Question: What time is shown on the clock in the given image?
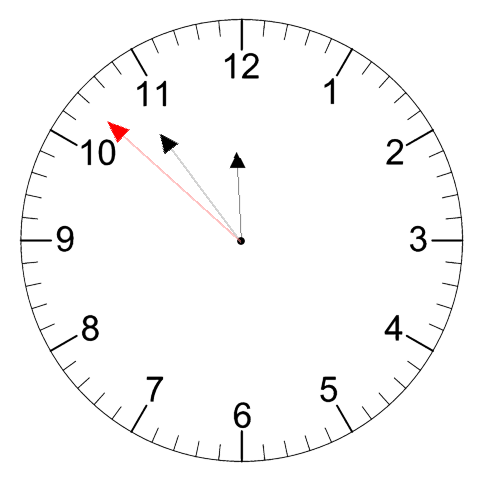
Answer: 11:53:52